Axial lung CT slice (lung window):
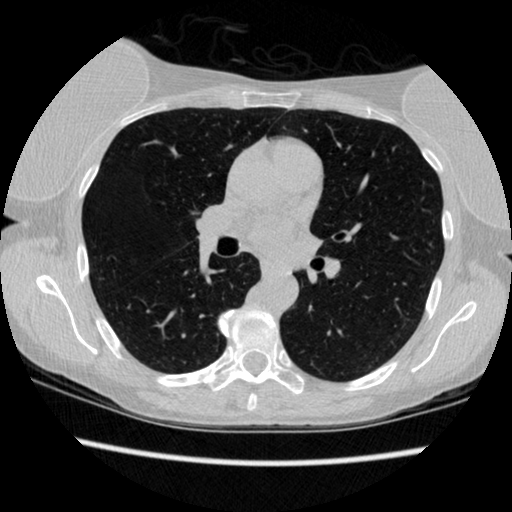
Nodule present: no